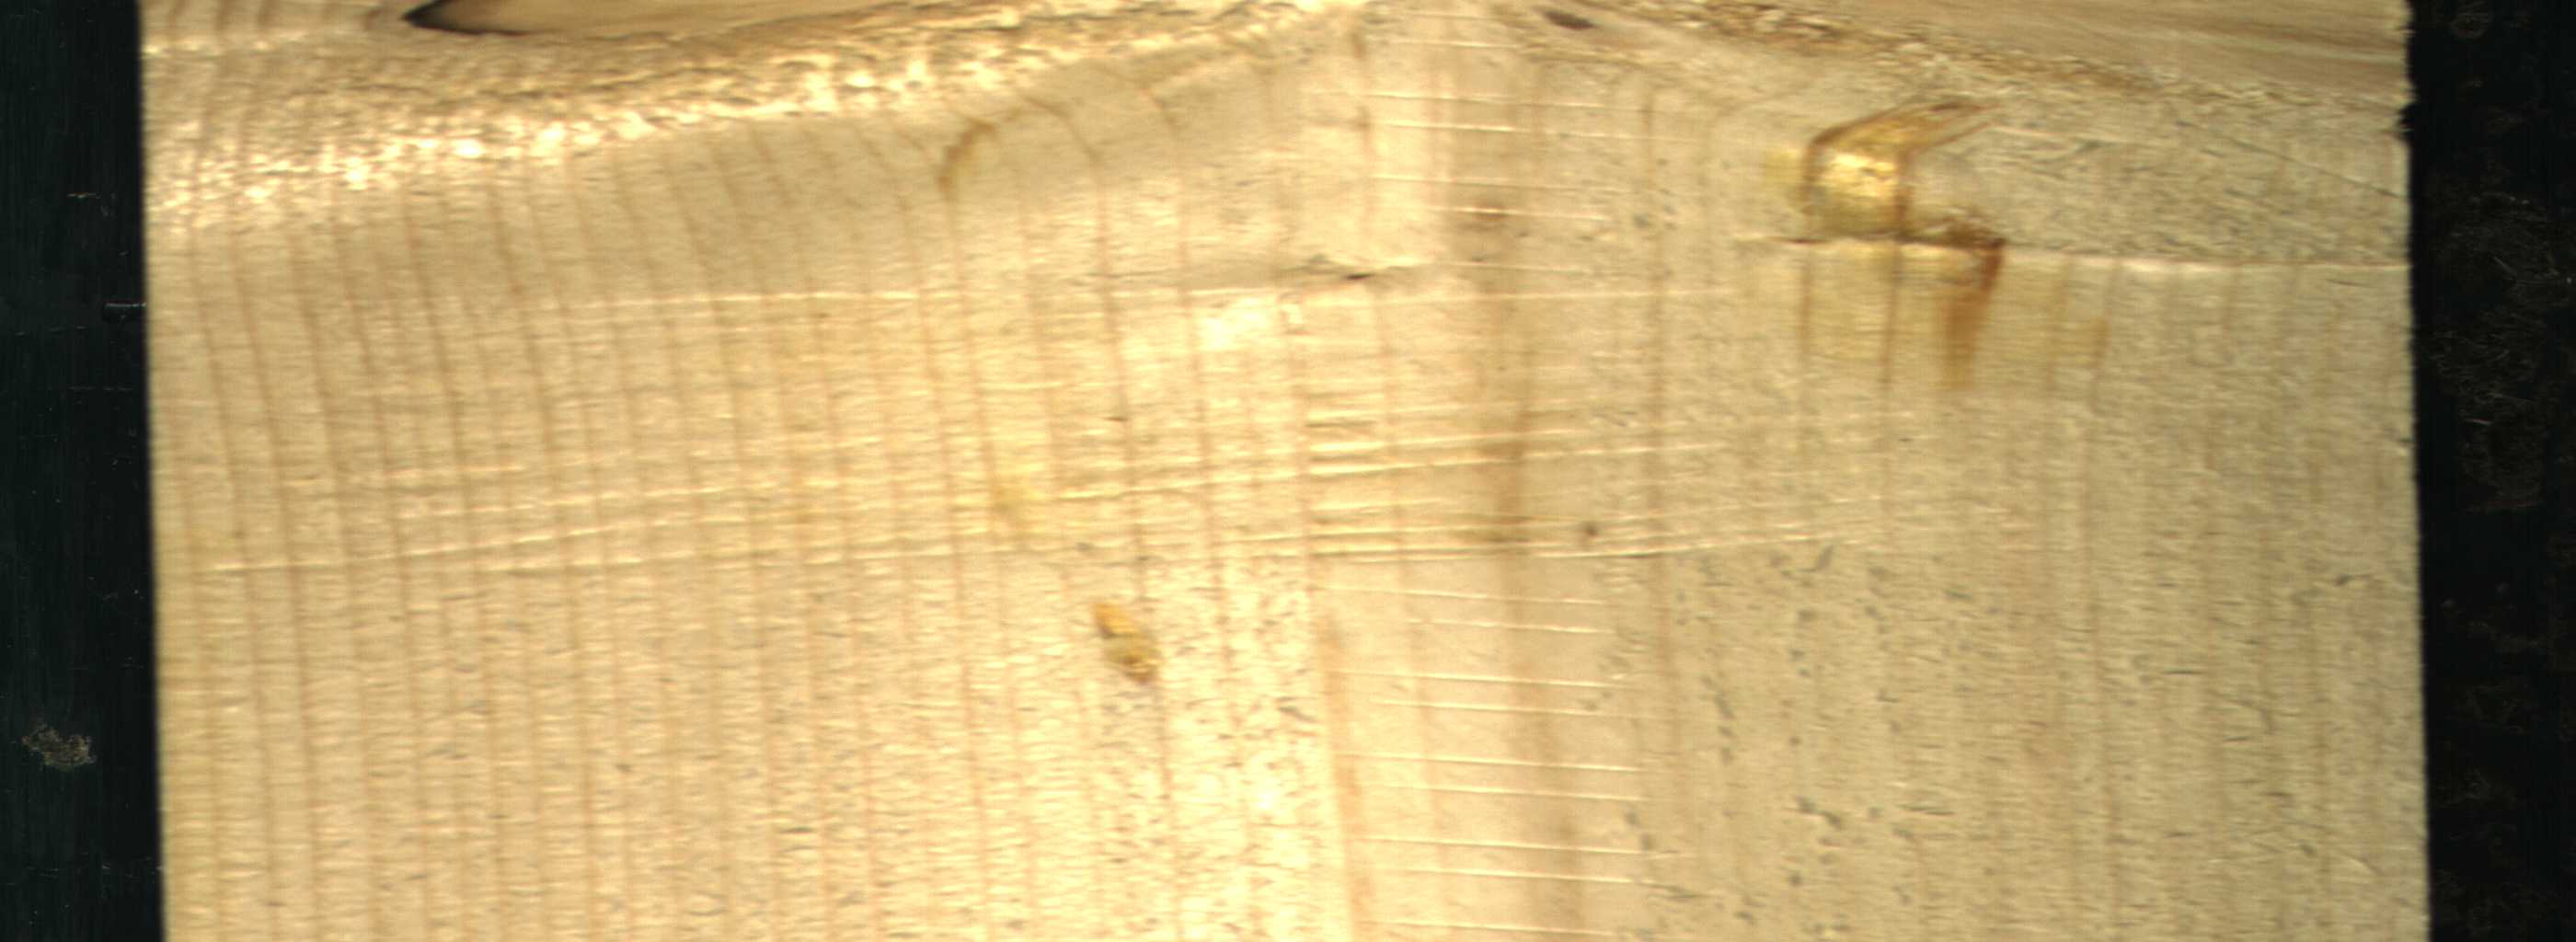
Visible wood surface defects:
resin
resin
Dead_Knot
Live_Knot